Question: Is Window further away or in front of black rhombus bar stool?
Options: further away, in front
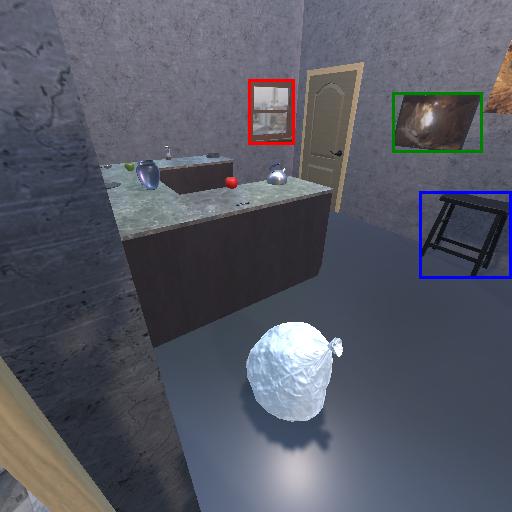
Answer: further away